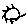
Label: sun